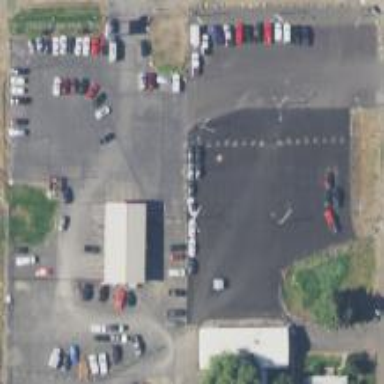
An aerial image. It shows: Car shop in retail area.